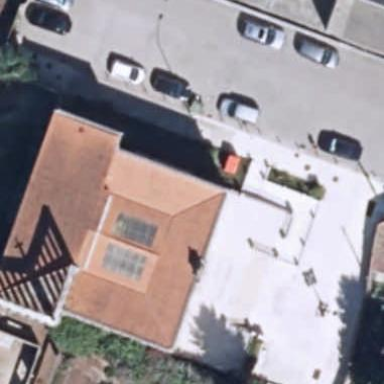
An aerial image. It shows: Building that serves as place of worship.